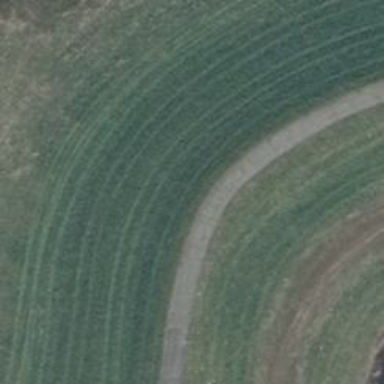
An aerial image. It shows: Concrete track with grade1 tracktype.